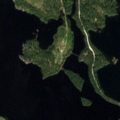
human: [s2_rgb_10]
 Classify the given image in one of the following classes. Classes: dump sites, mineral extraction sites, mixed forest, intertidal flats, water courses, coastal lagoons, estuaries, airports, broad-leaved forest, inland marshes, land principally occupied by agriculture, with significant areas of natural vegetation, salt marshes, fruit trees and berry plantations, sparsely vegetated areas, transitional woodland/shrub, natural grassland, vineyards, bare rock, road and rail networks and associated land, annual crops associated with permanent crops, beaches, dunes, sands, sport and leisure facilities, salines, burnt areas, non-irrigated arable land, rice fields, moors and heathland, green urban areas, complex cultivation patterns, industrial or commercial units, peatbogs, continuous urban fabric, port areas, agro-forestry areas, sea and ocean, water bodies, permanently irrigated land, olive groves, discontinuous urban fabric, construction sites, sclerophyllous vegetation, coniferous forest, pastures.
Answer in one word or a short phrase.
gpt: coniferous forest, mixed forest, water bodies